Question: I want to add interactive images in TextView, already trying ImageSpan and ImageGetter, but images added with them can't be pressed. Any suggestion of how i can get result like this:

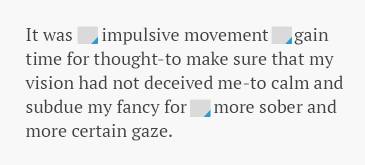
Answer: ClickableSpan is what you need:
<URL>
> If an object of this type is attached to the text of a TextView with a
movement method of LinkMovementMethod, the affected spans of text can
be selected. If clicked, the onClick(View) method will be called
.